Question: The countdown goes well in the background, when I minimize the app timer still countdown. but when I navigate 'FirstViewController' to the 'SecondViewController' and click back button from 'SecondViewController' to go to 'firstViewController', the timer does not continue countdown. I want, when I am back to the first view controller the timer is still countdown.
here is my code
'''
import UIKit
class FirstViewController: UIViewController {
@IBOutlet weak var timerLabel: UILabel!
var countdownTimer: Timer!
var totalTime = 200
override func viewDidLoad() {
super.viewDidLoad()
startTimer()
}
func startTimer() {
countdownTimer = Timer.scheduledTimer(timeInterval: 1, target: self, selector: #selector(updateTime), userInfo: nil, repeats: true)
}
@objc func updateTime() {
timerLabel.text = "\(timeFormatted(totalTime))"
if totalTime != 0 {
totalTime -= 1
} else {
endTimer()
}
}
func endTimer() {
countdownTimer.invalidate()
}
func timeFormatted(_ totalSeconds: Int) -> String {
let seconds: Int = totalSeconds % 60
let minutes: Int = (totalSeconds / 60) % 60
// let hours: Int = totalSeconds / 3600
return String(format: "%02d:%02d", minutes, seconds)
}
@IBAction func nextScreen(_ sender: UIButton) {
let vc = UIStoryboard(name: "Main", bundle: nil).instantiateViewController(withIdentifier: "SecondViewController")
navigationController?.pushViewController(vc, animated: true)
}
}
'''
and here is my code in AppDelegate to make timer still run in background:
'''
import UIKit
@UIApplicationMain
class AppDelegate: UIResponder, UIApplicationDelegate {
var window: UIWindow?
var backgroundUpdateTask: UIBackgroundTaskIdentifier = UIBackgroundTaskIdentifier(rawValue: 0)
func application(_ application: UIApplication, didFinishLaunchingWithOptions launchOptions: [UIApplication.LaunchOptionsKey: Any]?) -> Bool {
return true
}
func applicationWillResignActive(_ application: UIApplication) {
self.backgroundUpdateTask = UIApplication.shared.beginBackgroundTask(expirationHandler: {
self.endBackgroundUpdateTask()
})
}
func applicationDidEnterBackground(_ application: UIApplication) {
}
func applicationWillEnterForeground(_ application: UIApplication) {
self.endBackgroundUpdateTask()
}
func endBackgroundUpdateTask() {
UIApplication.shared.endBackgroundTask(self.backgroundUpdateTask)
self.backgroundUpdateTask = UIBackgroundTaskIdentifier.invalid
}
func applicationDidBecomeActive(_ application: UIApplication) {
application.applicationIconBadgeNumber = 0
}
}
'''
second ViewController:
'''
import UIKit
class SecondViewController: UIViewController {
override func viewDidLoad() {
super.viewDidLoad()
// Do any additional setup after loading the view.
}
@IBAction func backToFirstScreen(_ sender: UIButton) {
let vc = UIStoryboard(name: "Main", bundle: nil).instantiateViewController(withIdentifier: "FirstViewController")
navigationController?.pushViewController(vc, animated: true)
}
}
'''
this the image view controller in storyboard

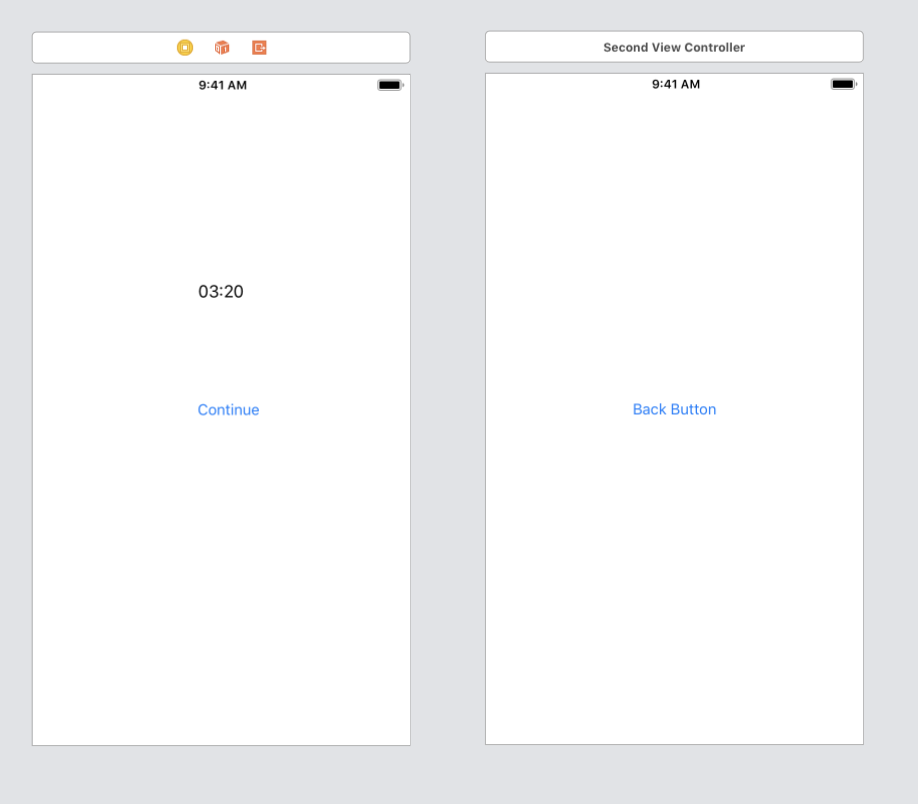
Answer: '''
@IBAction func backToFirstScreen(_ sender: UIButton)
{
navigationController?.popViewController(animated:true)
}
'''
Instead of going back you create another first view controller object which starts another one timer. This is the only issue that I can see in your code